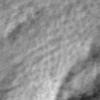
Label: no_change